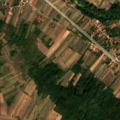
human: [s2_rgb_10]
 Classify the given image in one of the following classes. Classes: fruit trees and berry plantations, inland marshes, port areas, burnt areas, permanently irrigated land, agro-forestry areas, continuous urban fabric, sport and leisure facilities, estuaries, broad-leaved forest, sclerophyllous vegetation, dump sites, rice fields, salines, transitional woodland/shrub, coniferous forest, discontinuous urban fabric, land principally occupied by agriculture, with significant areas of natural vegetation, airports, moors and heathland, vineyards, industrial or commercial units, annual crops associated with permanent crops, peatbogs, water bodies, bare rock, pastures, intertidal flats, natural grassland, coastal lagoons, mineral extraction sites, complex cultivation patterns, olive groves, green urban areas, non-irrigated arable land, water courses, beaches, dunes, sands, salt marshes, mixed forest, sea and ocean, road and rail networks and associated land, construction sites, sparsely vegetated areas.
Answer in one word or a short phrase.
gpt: discontinuous urban fabric, non-irrigated arable land, complex cultivation patterns, land principally occupied by agriculture, with significant areas of natural vegetation, broad-leaved forest